Field crop: tomato
Growth stage: 2
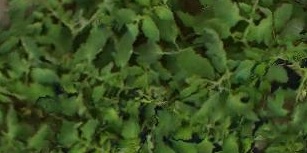
Species: tomato